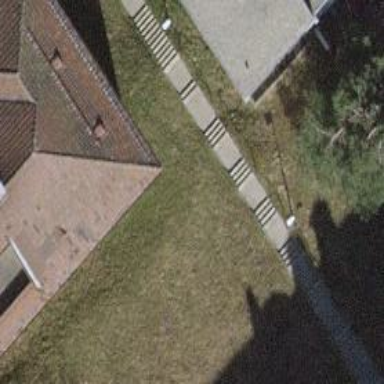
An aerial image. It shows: Road with steps.